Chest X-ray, AP view. Patient: 60 years old, sex M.
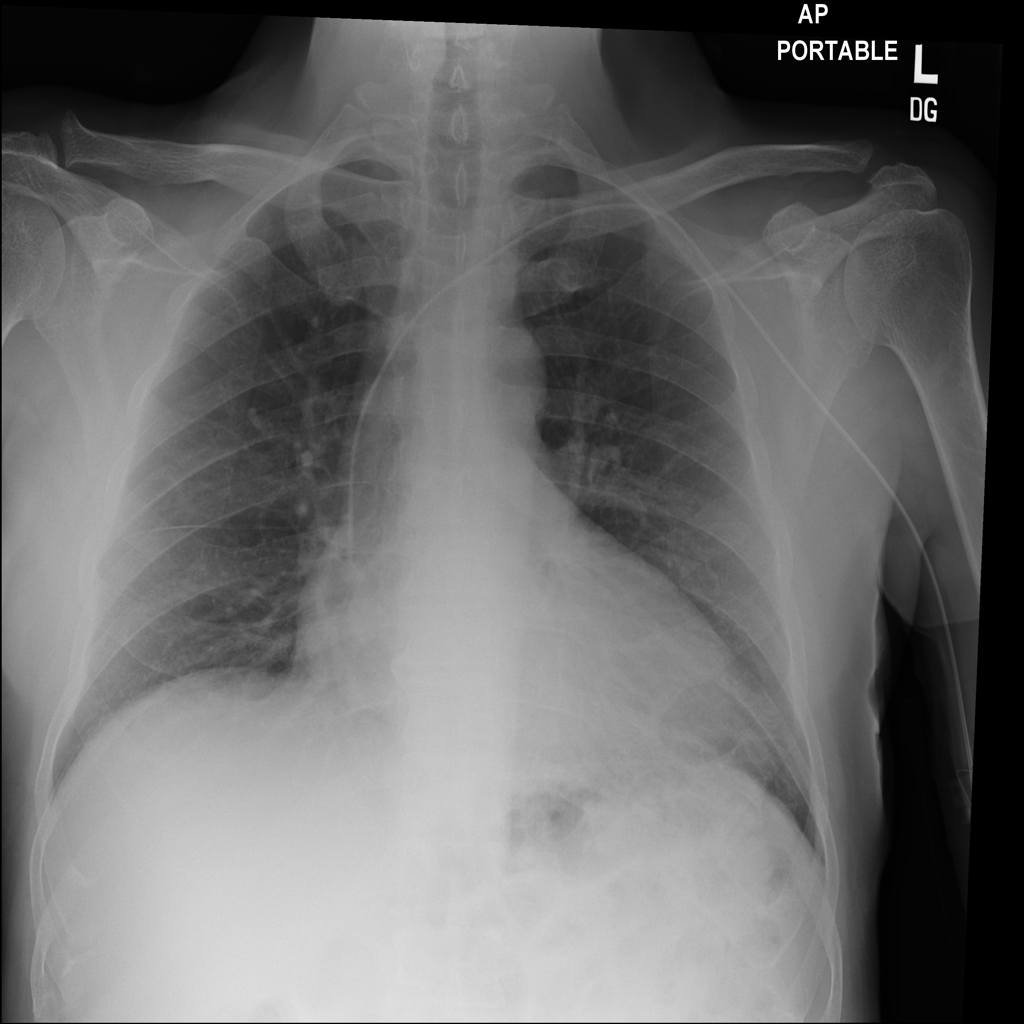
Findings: No Finding